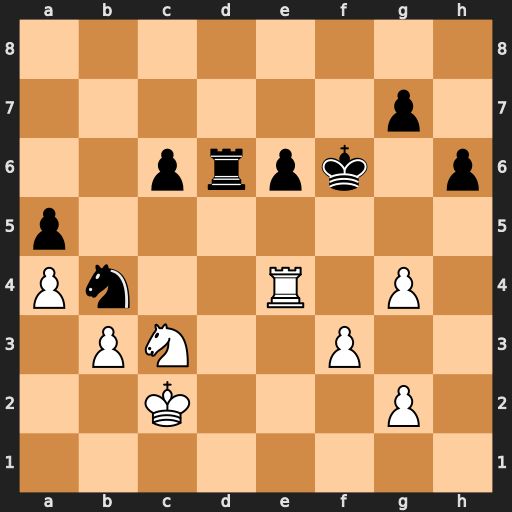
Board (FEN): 8/6p1/2prpk1p/p7/Pn2R1P1/1PN2P2/2K3P1/8
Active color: w
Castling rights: -
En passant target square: -
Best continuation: Rxb4 axb4 Ne4+ Ke7 Nxd6